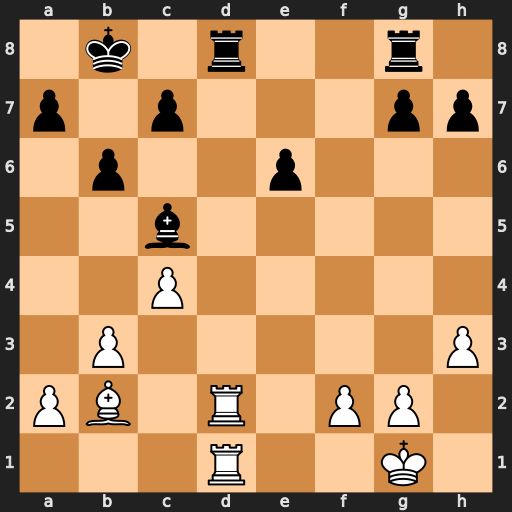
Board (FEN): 1k1r2r1/p1p3pp/1p2p3/2b5/2P5/1P5P/PB1R1PP1/3R2K1
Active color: w
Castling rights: -
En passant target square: -
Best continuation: Rxd8+ Rxd8 Rxd8+